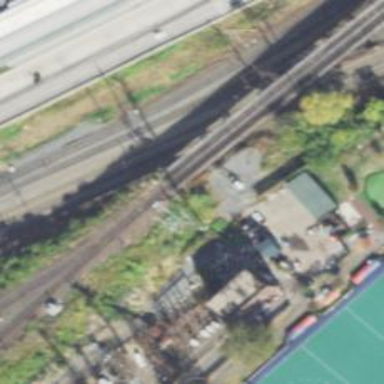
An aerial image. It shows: Railway line running on embankment.